Question: I have built a drop down menu and I customised the down arrow.
That 's ok and working.
In IE 10 , when I open the drop down I have black borders.

Is there a way to delate those or change them colour?
'''
#contact #tabs #bord td select {
background: url("/static/img/down-arrow.png") no-repeat right #fff;
border:none;
padding: 0 5px;
overflow:hidden;
width: 120%;
-webkit-appearance: none;
-moz-appearance: none;
-ms-appearance: none;
-o-appearance: none;
appearance: none;
}
select::-ms-expand {
display: none;
}
'''
'''
<td colspan="2">
<div class="styleSelect">
<select name="topic" class="desktopDropDown" style="border:none;">
{% with request|enquiry_topics as topics %}
{% for t in topics %}
<option value="{{t.id}}">{{t}}</option>
{% endfor %}
{% endwith %}
</select>
</div>
'''
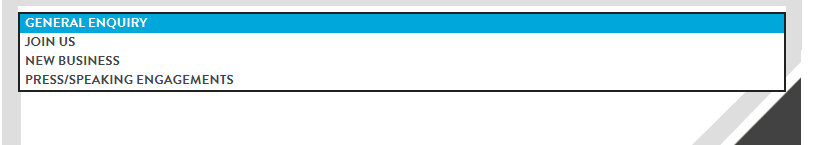
Answer: Unfortunately the popup on a select box cannot be styled on any browser including IE10.
You could create a custom dropdown menu with <URL>. But you will need to add Javascript to populate form fields or perform other functions.